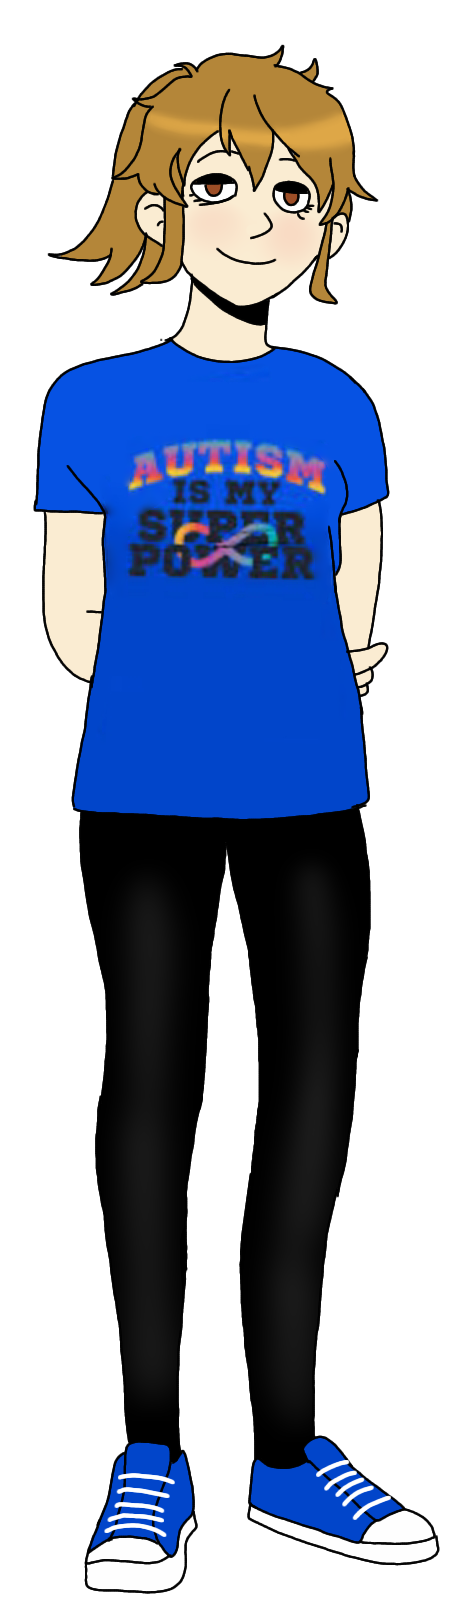
Label: 5_Ashbie_and_Enbie_Girl